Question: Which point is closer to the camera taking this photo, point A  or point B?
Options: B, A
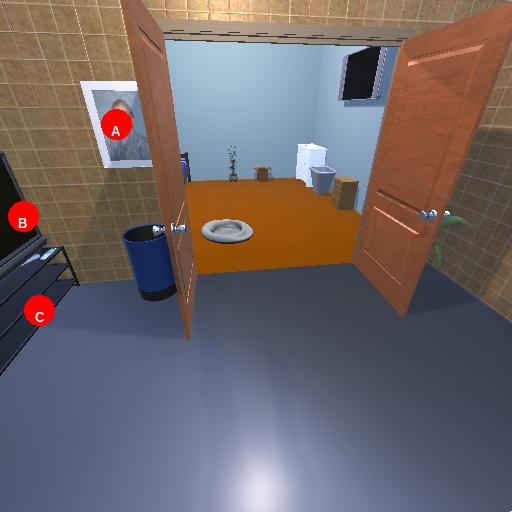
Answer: B